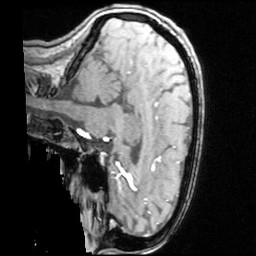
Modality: angio
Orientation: sagittal
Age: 31
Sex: female
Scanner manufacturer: siemens
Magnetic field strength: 3 T
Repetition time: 0.025 s
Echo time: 0.00334 s